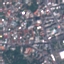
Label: Residential